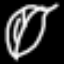
Label: leaf